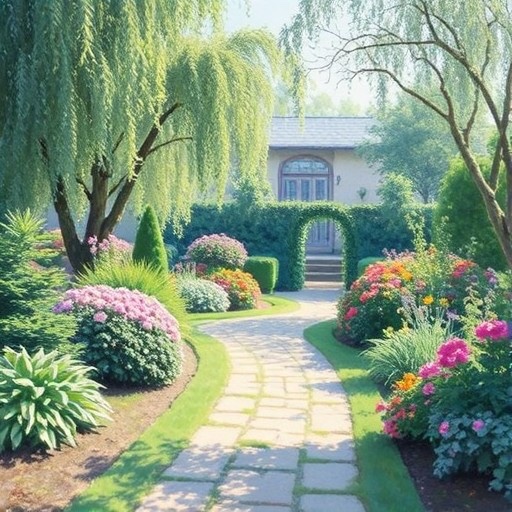
Category: Thank You